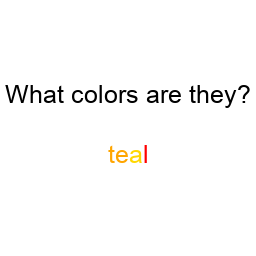
Color: orange, orange, gold, red
Color name shown: teal
Background color: white
Question text color: black